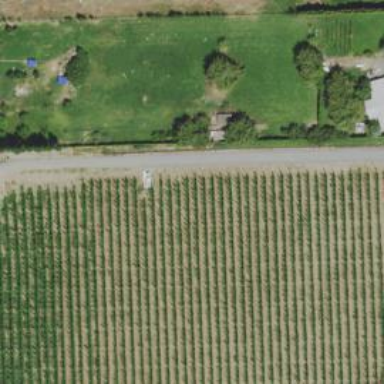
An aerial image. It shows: Orchard.